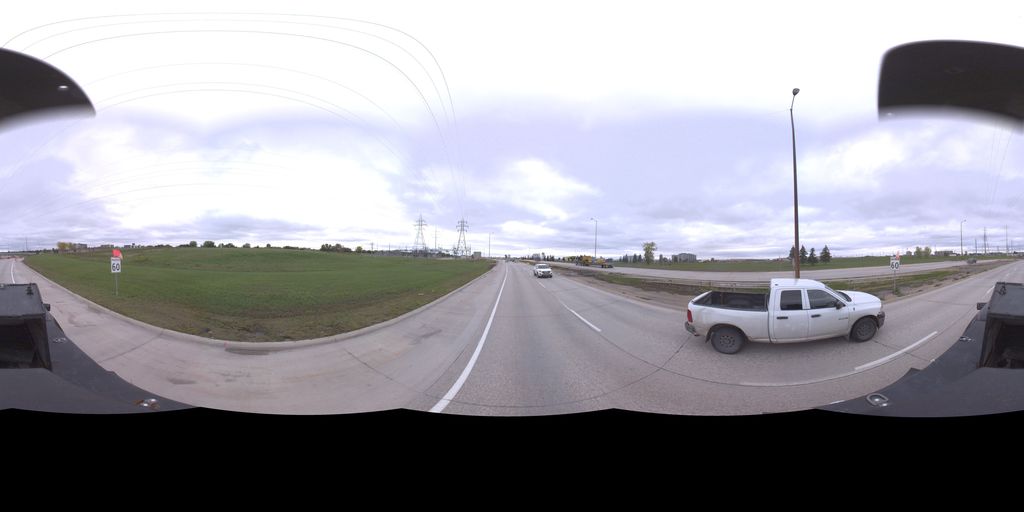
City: winnipeg